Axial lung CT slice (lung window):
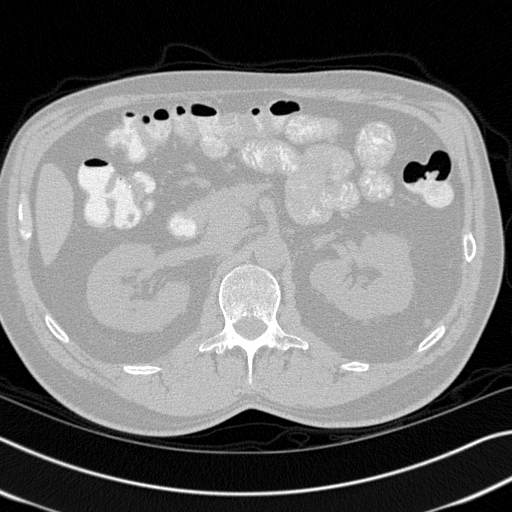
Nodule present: no